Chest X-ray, PA view. Patient: 60 years old, sex M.
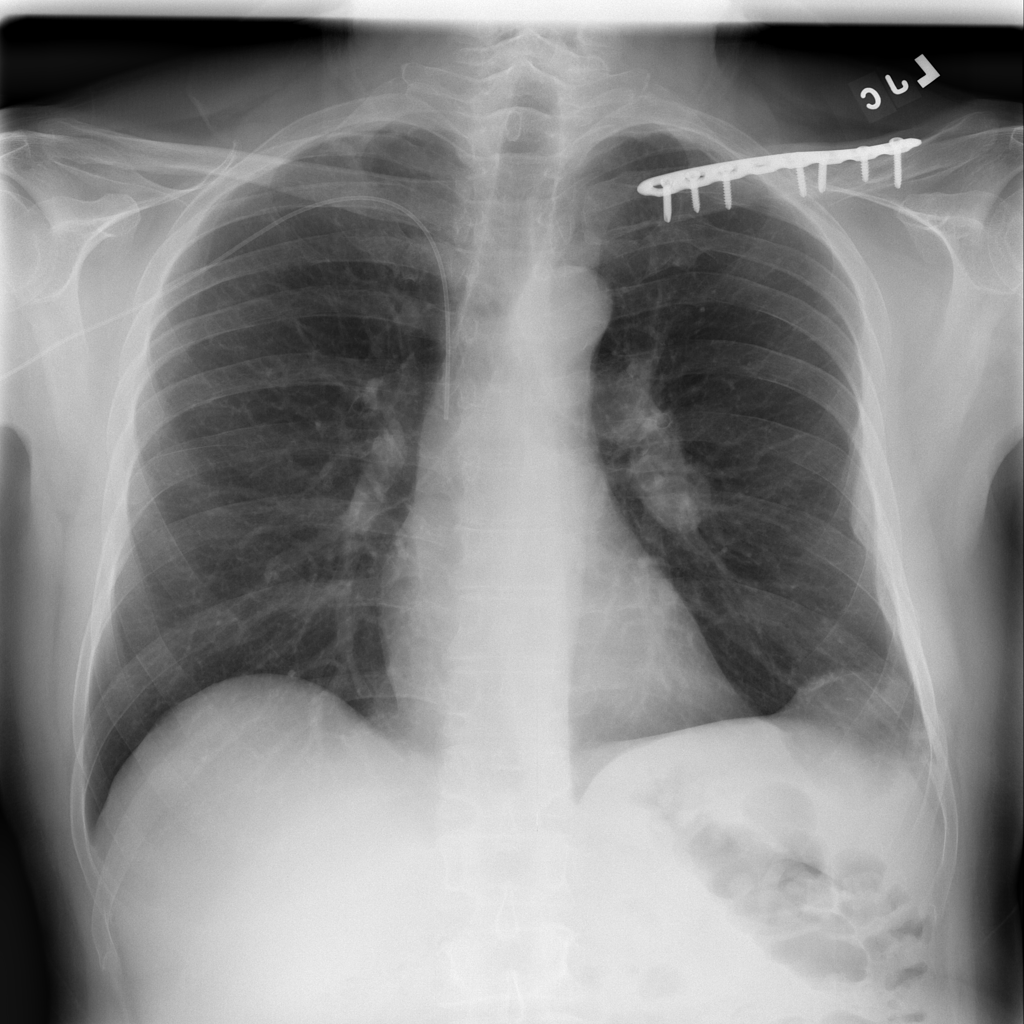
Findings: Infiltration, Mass